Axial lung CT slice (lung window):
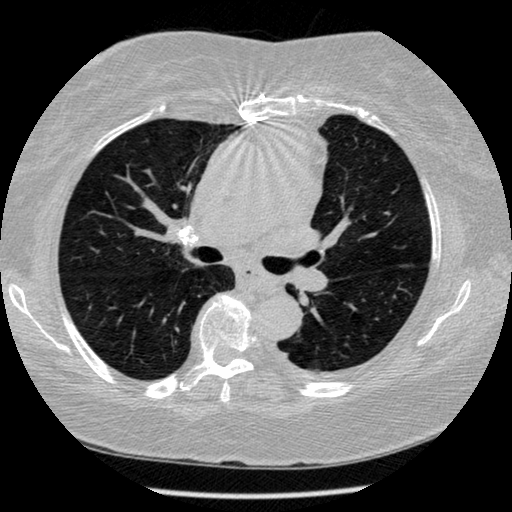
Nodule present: no